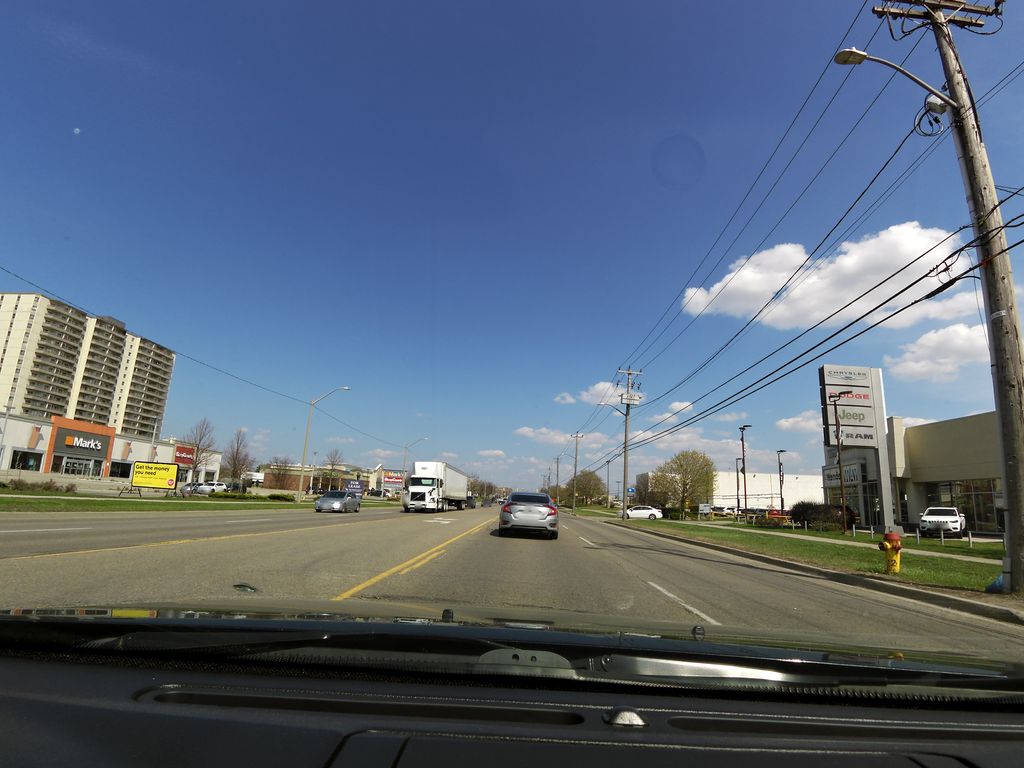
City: kitchener-waterloo